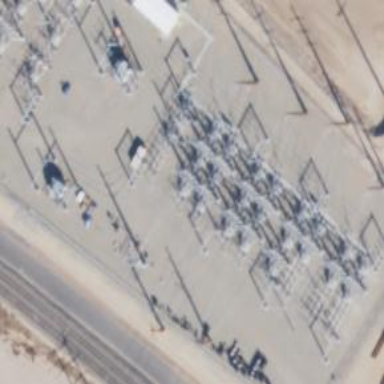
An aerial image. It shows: Switch for power supply.